Question: I have a column chart with two columns per point and n number of splines. The splines are rendering behind the columns in IE8, but works fine in chrome, I need this to work in IE8.

'''
series: [{ data: [minReturn], name: "Minimum Projected Return" }, { data: [maxReturn], name: "Maxmimum Projected Return" },
{
type: 'spline',
name: 'Target - ' + targetName0 + " : " + targetReturn0 + "%",
data: [targetReturn0],
marker: {
lineWidth: 2,
lineColor: Highcharts.getOptions().colors[3],
fillColor: 'white'
}
}]
'''
I add the extra splines dynamically:
'''
riskReturnoptions.series.push({ type: 'spline', name: 'Target - ' + $('#targetname' + i).val() + " : " + parseFloat($('#targetreturn' + i).val()) + "%", data: [parseFloat($('#targetreturn' + i).val())], marker: { lineWidth: 2, lineColor: Highcharts.getOptions().colors[3], fillColor: 'white'} });
'''
Then for each series add the point:
'''
var pointcounter = 3;
riskReturnchart.xAxis[0].setCategories(categoryArray);
riskReturnchart.series[0].addPoint(minReturn);
riskReturnchart.series[1].addPoint(maxReturn);
riskReturnchart.series[2].addPoint(targetReturn0);
for (i = 1; i <= targetno; i++) {
riskReturnchart.series[pointcounter].addPoint(parseFloat($('#targetreturn' + i).val());
pointcounter++;
}
riskReturnchart.redraw();
'''
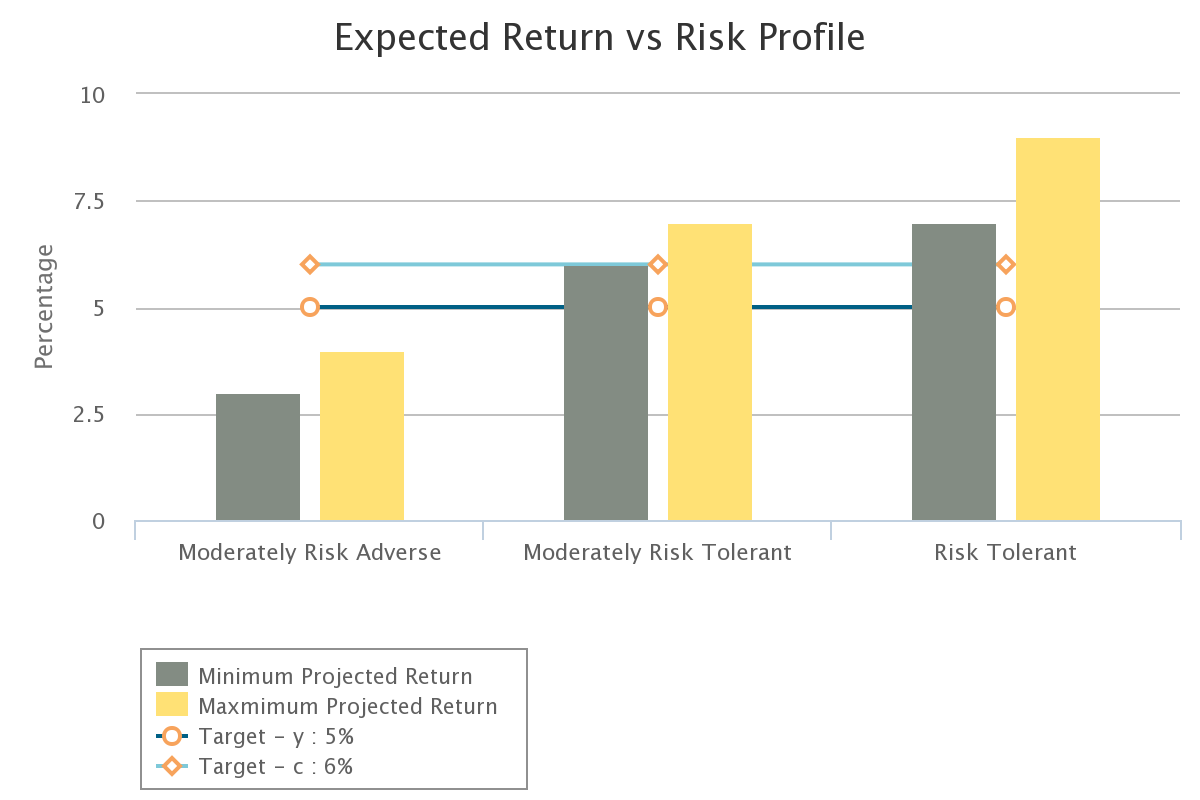
Answer: For each of series you can set zIndex, see <URL>.
Now just set for splines higher 'zIndex' than for columns.